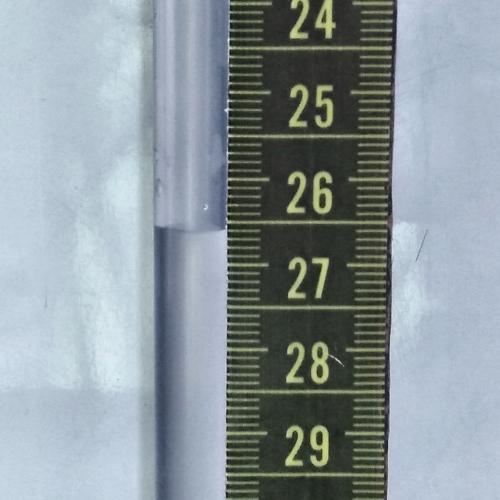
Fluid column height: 26.6 cm